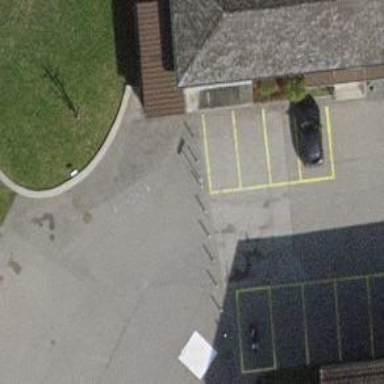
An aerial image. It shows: Bollard barrier.